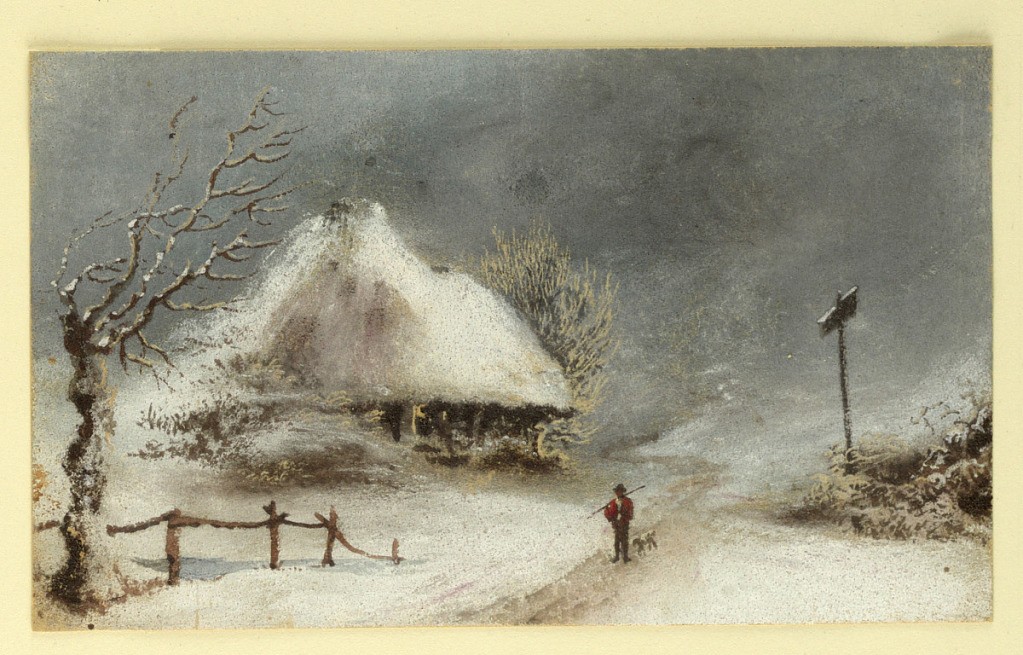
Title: Winter Landscape
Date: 1820–1830
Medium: Brush and gouache on sand, glued to paper
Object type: Picture
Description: A man and a dog are seen on a road near a thatched cottage in the snow. Gnarled tree and fence, left signpost, right.